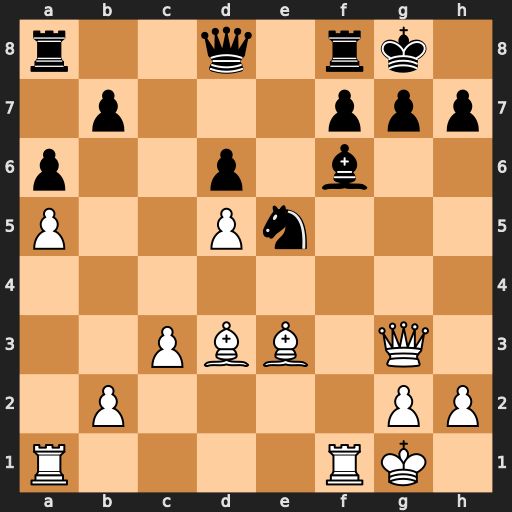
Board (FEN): r2q1rk1/1p3ppp/p2p1b2/P2Pn3/8/2PBB1Q1/1P4PP/R4RK1
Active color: w
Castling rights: -
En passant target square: -
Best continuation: Rxf6 Qxf6 Bg5